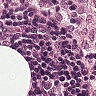
Metastatic tissue present: no